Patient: sex F, age 61
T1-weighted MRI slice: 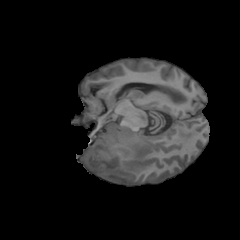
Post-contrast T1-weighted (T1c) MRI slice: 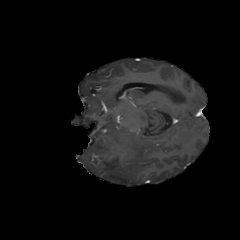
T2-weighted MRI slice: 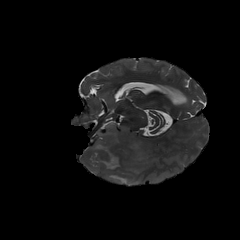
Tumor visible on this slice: yes
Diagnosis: Glioblastoma, IDH-wildtype
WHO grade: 4